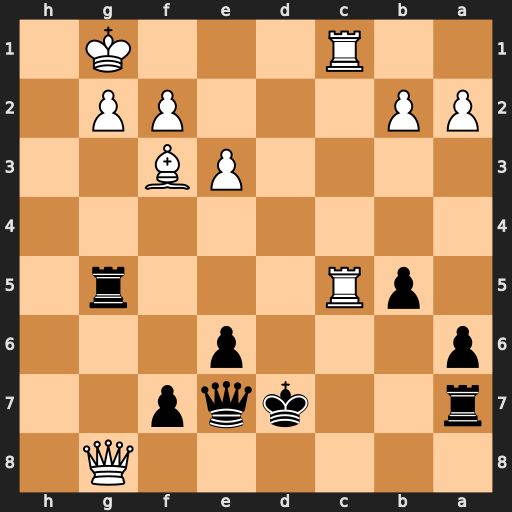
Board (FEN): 6Q1/r2kqp2/p3p3/1pR3r1/8/4PB2/PP3PP1/2R3K1
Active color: b
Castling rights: -
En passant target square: -
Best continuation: Rxg8 Rd1+ Qd6 Rxd6+ Kxd6